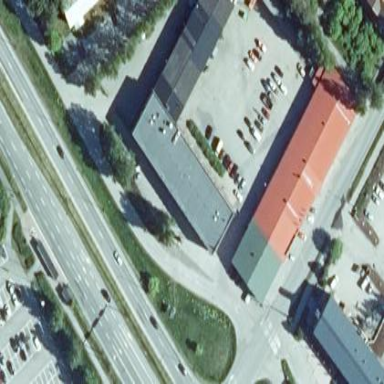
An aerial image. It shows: Retail building with boat shop.